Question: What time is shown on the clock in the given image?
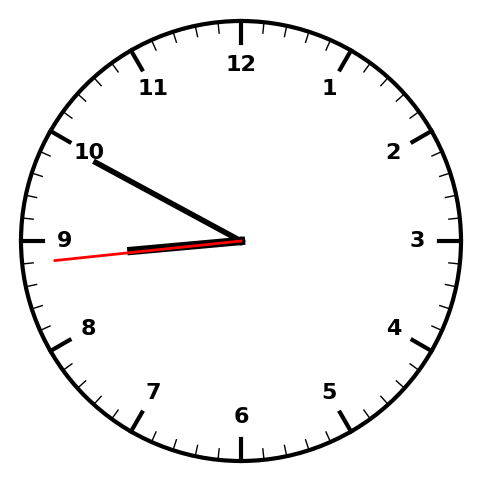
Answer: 08:49:44